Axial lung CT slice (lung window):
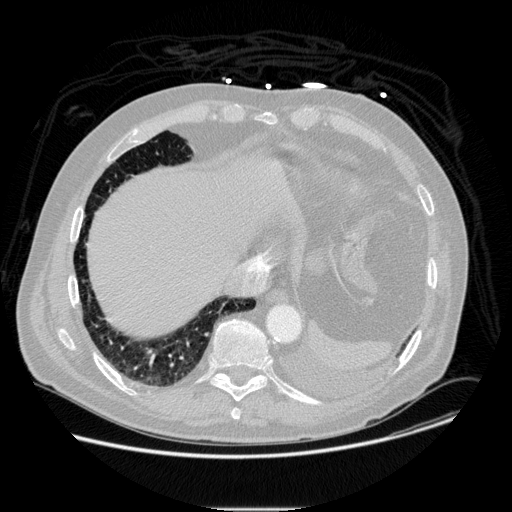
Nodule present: no